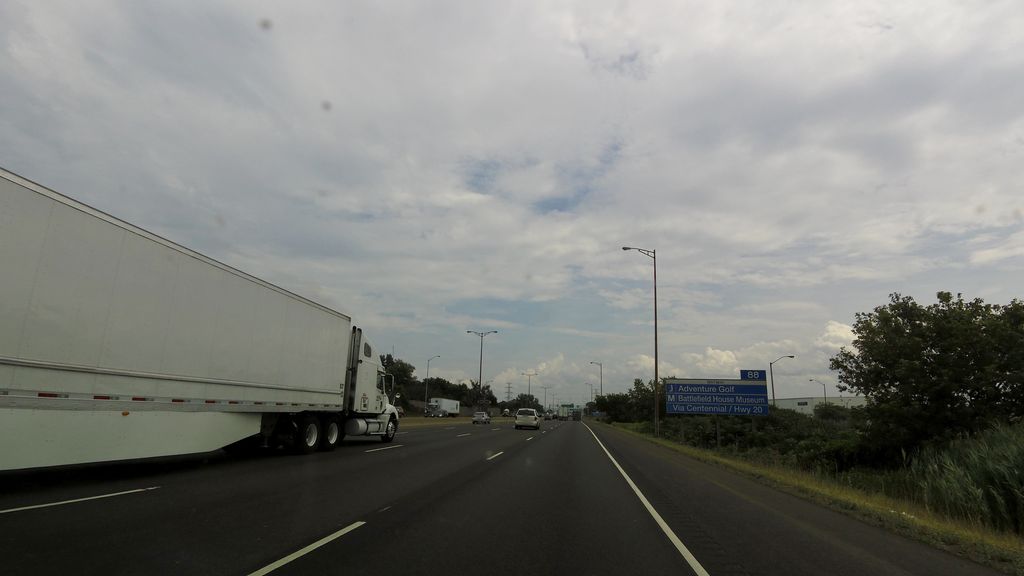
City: hamilton